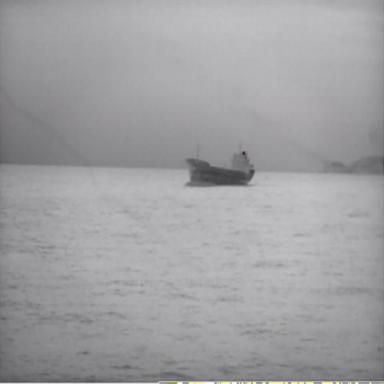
There is a liner in the infrared image.